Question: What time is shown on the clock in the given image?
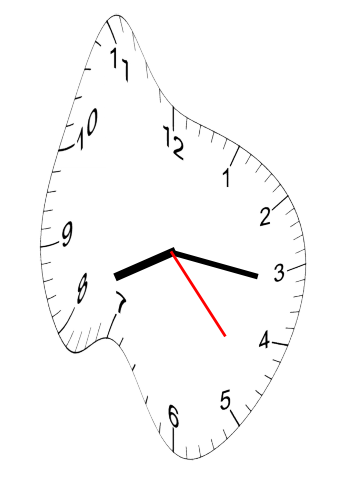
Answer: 08:16:23